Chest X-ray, AP view. Patient: 51 years old, sex M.
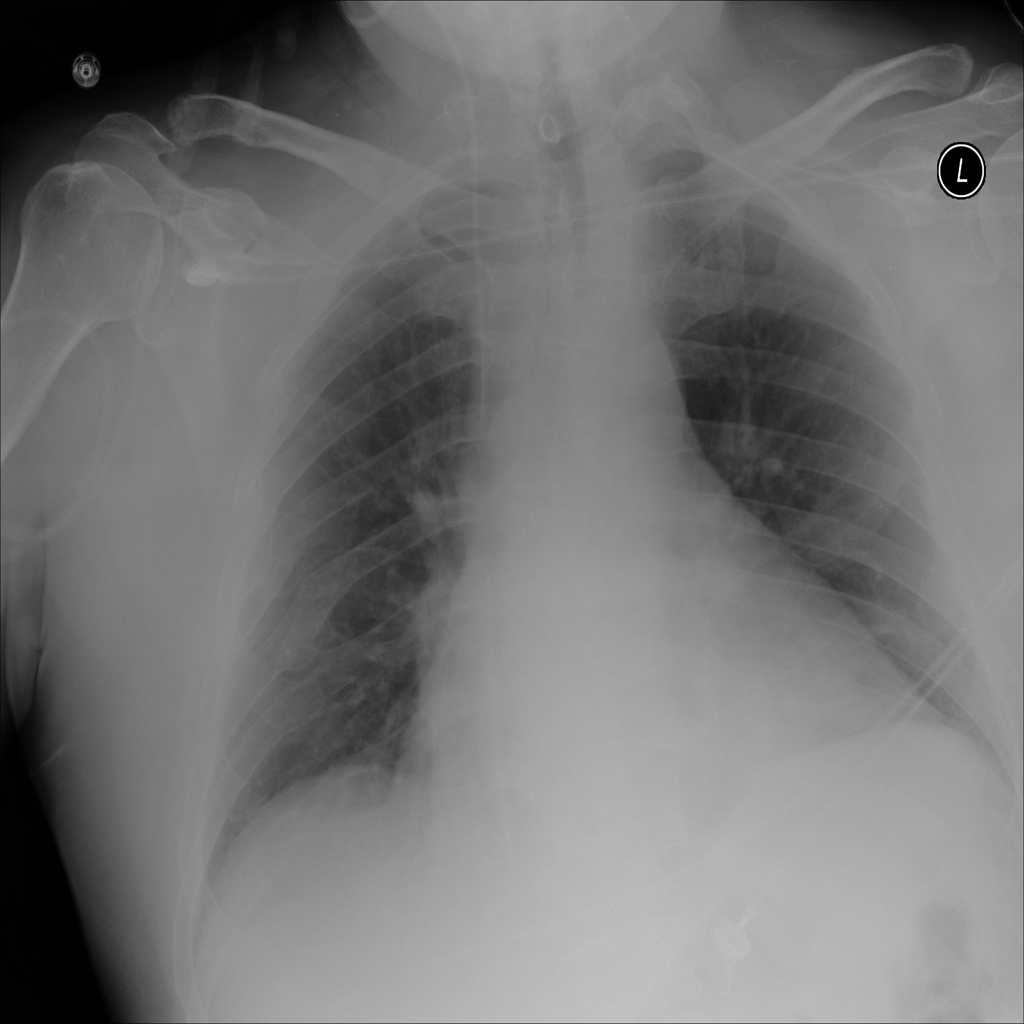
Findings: Atelectasis, Cardiomegaly, Consolidation, Infiltration